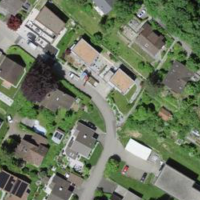
EUNIS habitat code: 55
Species observed at this site:
Vicia sepium
Rhamnus cathartica
Sorbus aucuparia